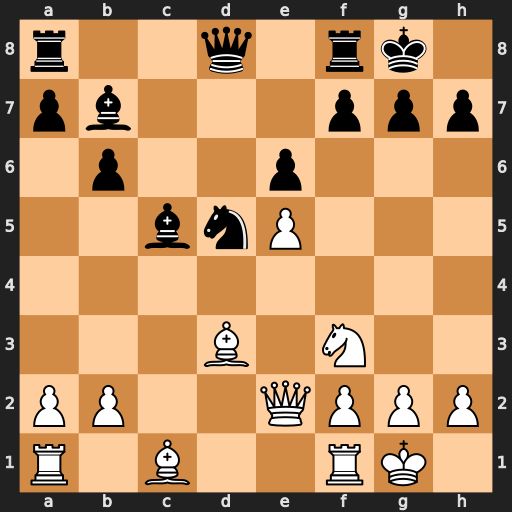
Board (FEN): r2q1rk1/pb3ppp/1p2p3/2bnP3/8/3B1N2/PP2QPPP/R1B2RK1
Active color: w
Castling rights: -
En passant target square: -
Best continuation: Bxh7+ Kxh7 Ng5+ Kg8 Qh5